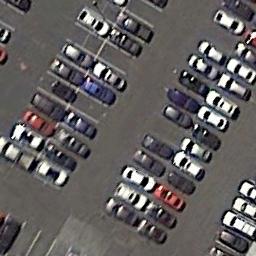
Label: parking_lot